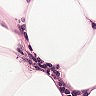
Metastatic tissue present: no